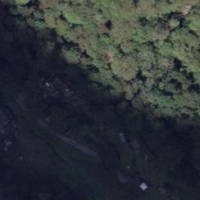
EUNIS habitat code: 23
Species observed at this site:
Oxalis acetosella